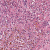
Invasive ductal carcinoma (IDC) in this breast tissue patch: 0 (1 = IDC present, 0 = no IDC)